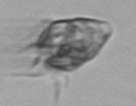
Label: Ciliophora